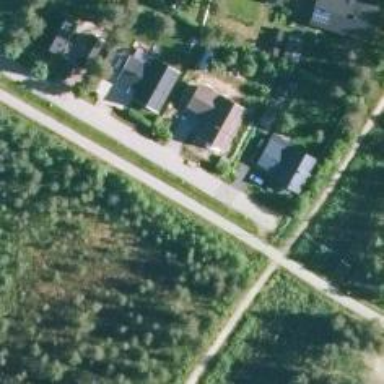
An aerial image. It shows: Cycle track alongside the road.